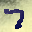
Label: 7